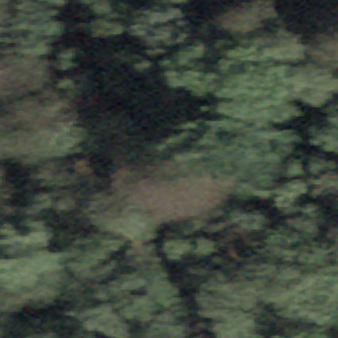
Label: other